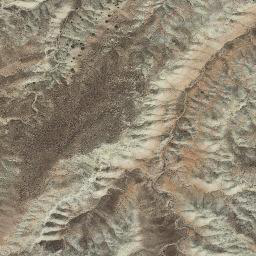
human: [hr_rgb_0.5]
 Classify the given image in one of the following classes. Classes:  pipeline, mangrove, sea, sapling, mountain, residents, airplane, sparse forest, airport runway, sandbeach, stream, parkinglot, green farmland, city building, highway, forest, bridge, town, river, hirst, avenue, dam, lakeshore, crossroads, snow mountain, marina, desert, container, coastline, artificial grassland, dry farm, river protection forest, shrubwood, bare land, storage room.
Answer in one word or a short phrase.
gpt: mountain